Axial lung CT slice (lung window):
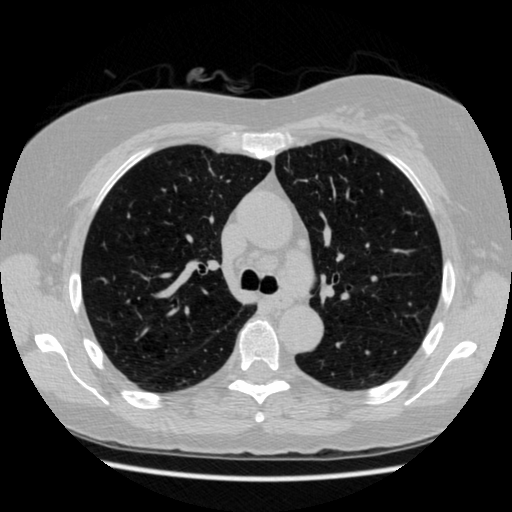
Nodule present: no